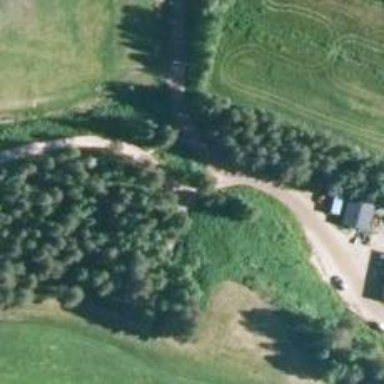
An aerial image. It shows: Footway designated for Nordic skiing.